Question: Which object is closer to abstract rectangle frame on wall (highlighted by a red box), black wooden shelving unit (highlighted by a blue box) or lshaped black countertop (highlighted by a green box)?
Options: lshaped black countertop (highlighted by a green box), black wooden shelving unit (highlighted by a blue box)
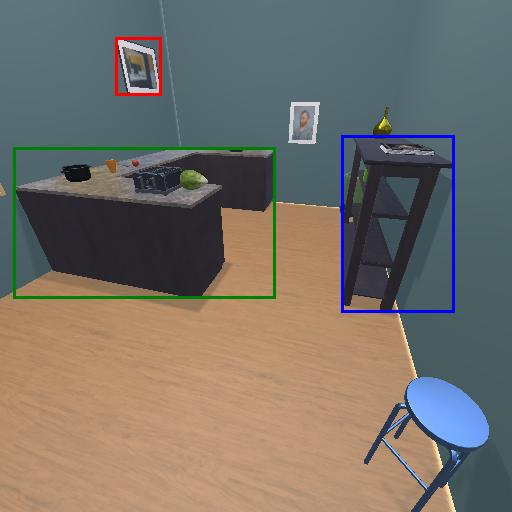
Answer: lshaped black countertop (highlighted by a green box)